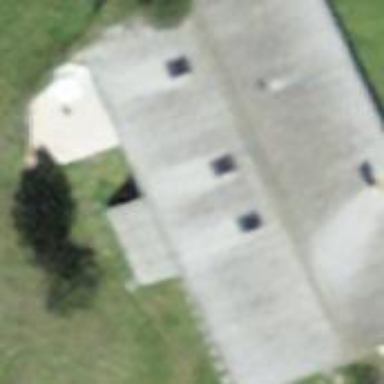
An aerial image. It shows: Building with tiled roof.